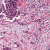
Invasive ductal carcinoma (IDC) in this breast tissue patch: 0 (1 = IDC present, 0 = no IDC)